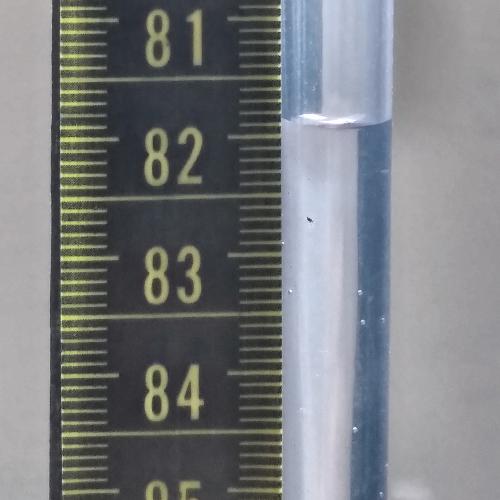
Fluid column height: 81.9 cm